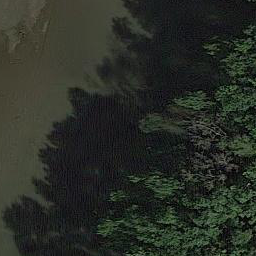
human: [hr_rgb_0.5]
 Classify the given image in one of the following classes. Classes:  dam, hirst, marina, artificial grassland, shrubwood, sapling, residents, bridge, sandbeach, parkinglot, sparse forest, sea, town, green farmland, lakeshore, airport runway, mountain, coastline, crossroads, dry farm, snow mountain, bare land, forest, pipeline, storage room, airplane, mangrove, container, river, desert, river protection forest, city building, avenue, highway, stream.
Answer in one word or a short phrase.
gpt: river protection forest